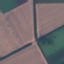
Land use / land cover class: AnnualCrop